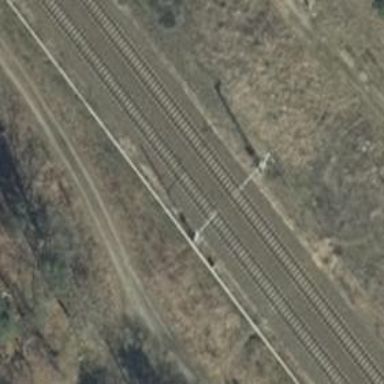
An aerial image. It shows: Milestone along the railway with catenary mast.